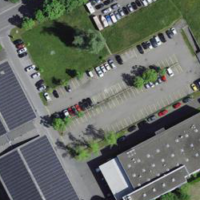
EUNIS habitat code: 54
Species observed at this site:
Melilotus albus